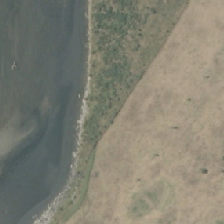
Land cover: urban_parkland